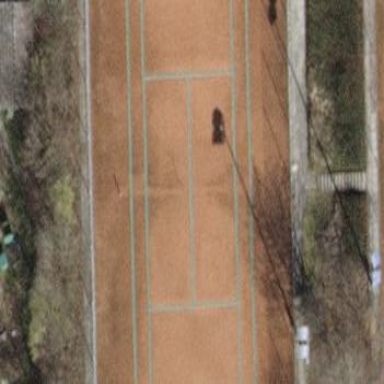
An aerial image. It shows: Clay tennis court in leisure land pitch.